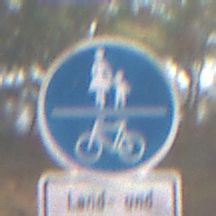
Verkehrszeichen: GemeinsamerGehUndRadweg
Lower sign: BesondereFahrzeugeUndTransportgueter8
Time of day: MorningAfternoon
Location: Outdoor (Nature)
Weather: PartlyCloudy
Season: NotSpecified
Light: Natural